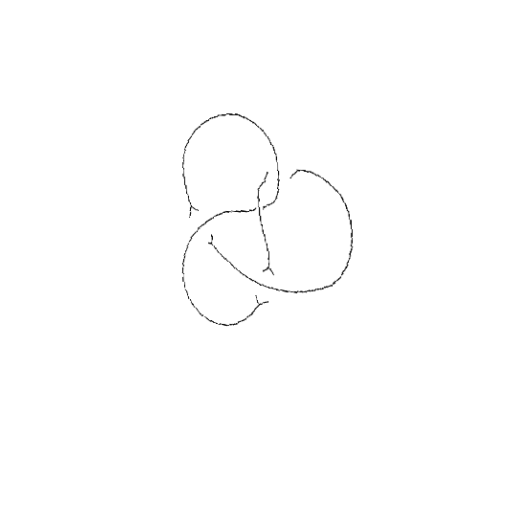
Crossing number: 4